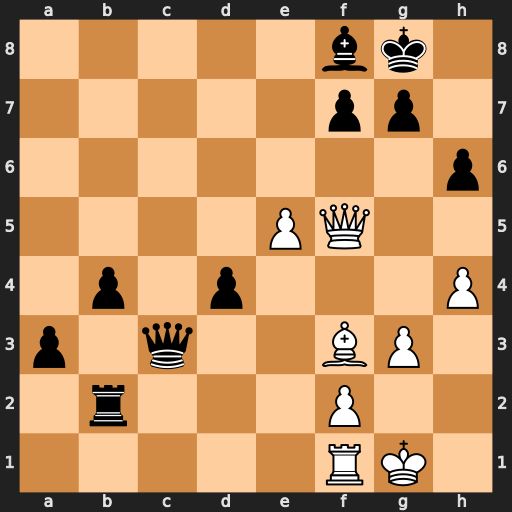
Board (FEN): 5bk1/5pp1/7p/4PQ2/1p1p3P/p1q2BP1/1r3P2/5RK1
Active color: w
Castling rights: -
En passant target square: -
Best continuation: e6 Qc7 exf7+ Qxf7 Bd5 Qxd5 Qxd5+